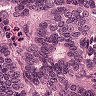
Metastatic tissue present: yes